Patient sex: M
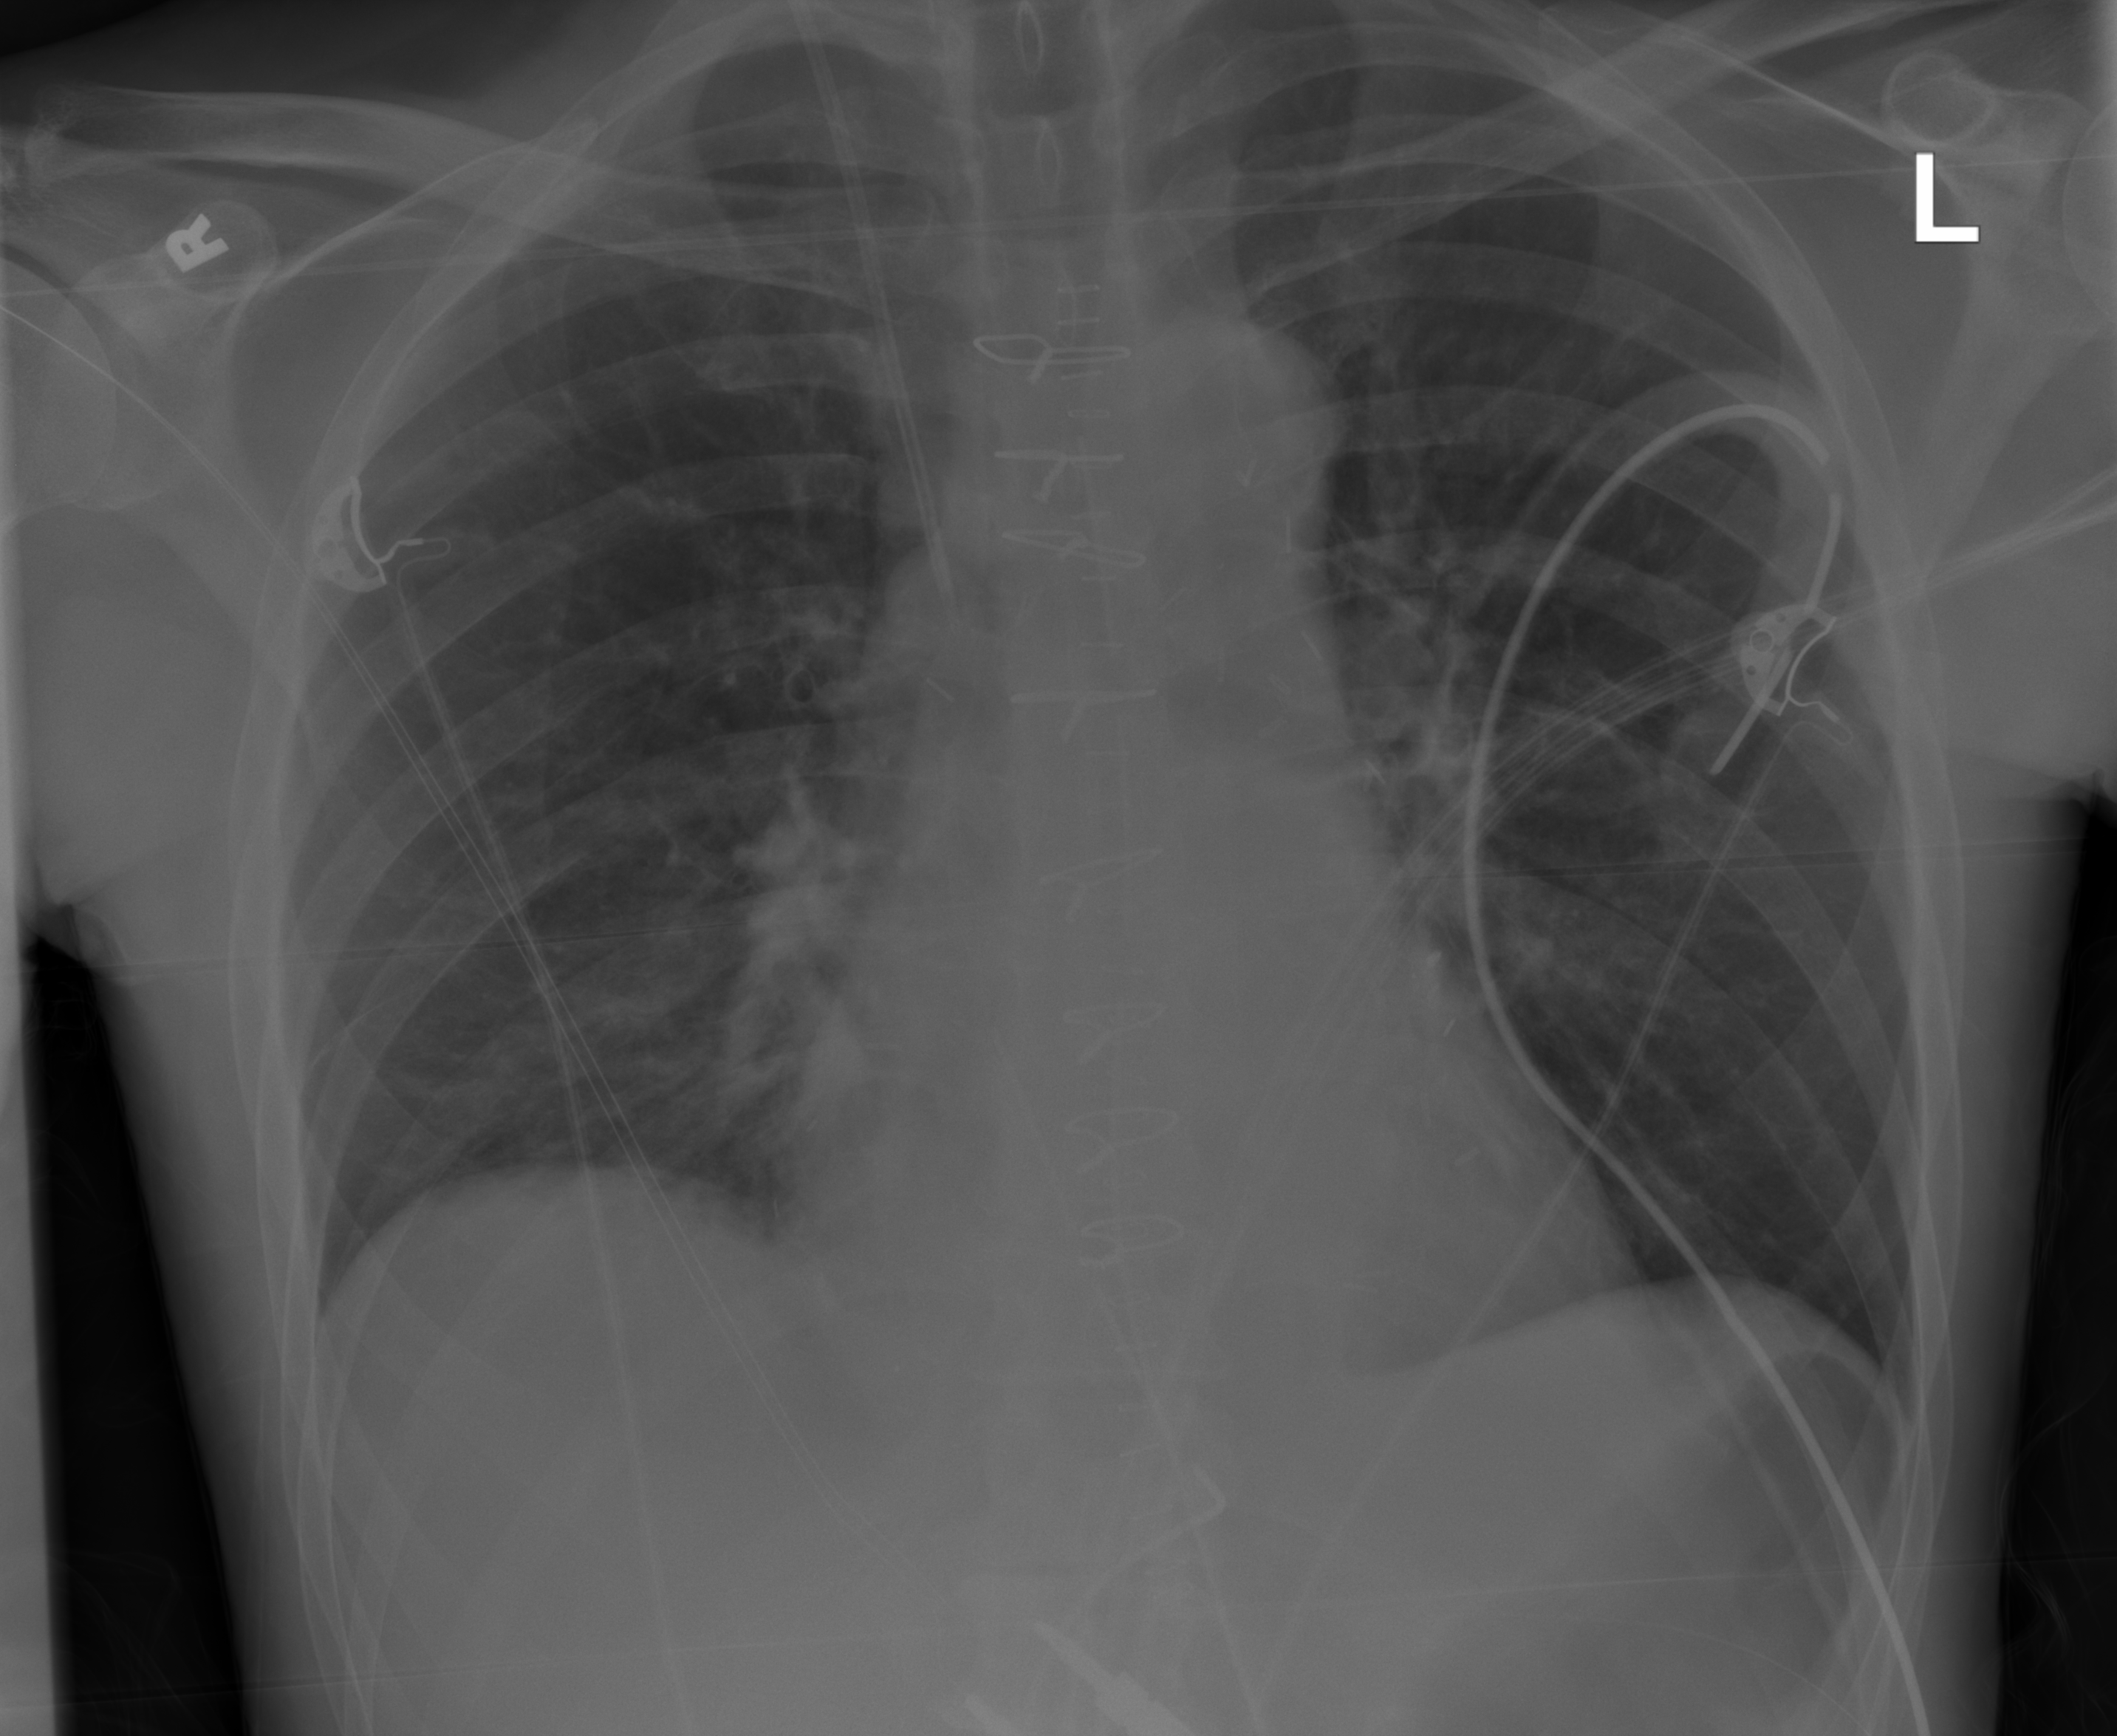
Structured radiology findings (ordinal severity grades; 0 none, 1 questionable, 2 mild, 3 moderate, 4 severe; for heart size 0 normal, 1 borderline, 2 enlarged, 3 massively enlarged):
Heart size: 0
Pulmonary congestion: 0
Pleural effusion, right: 0
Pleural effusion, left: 0
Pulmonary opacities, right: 2
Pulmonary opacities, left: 0
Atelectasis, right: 0
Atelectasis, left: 0